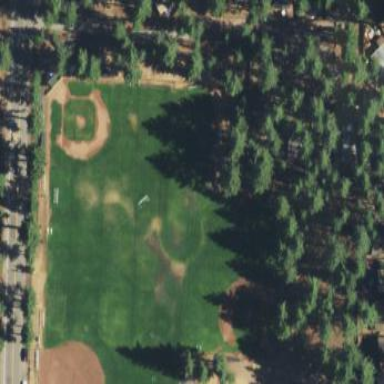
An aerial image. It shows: Baseball pitch for leisure and sports activities.